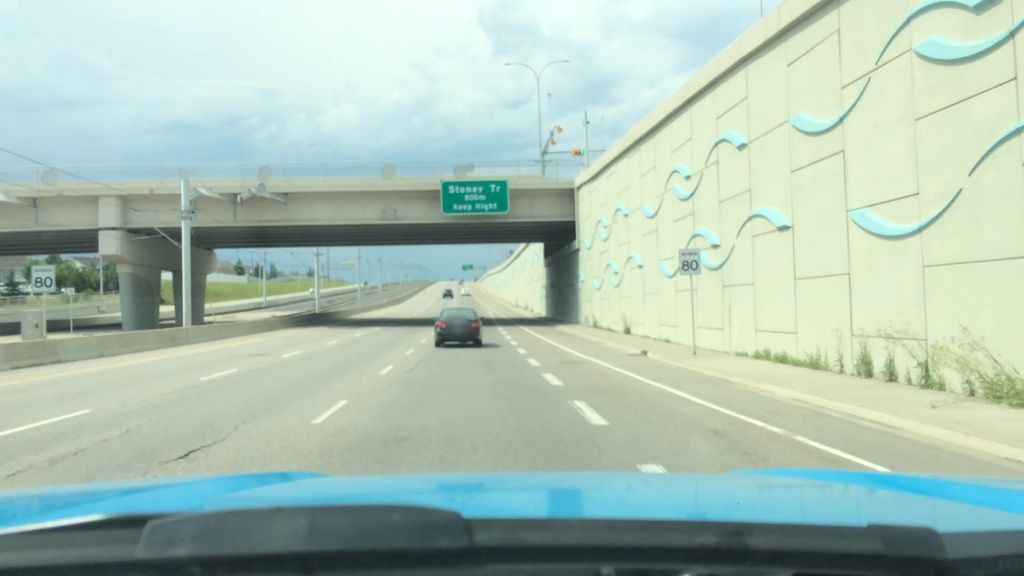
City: calgary